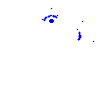
Particle: pion